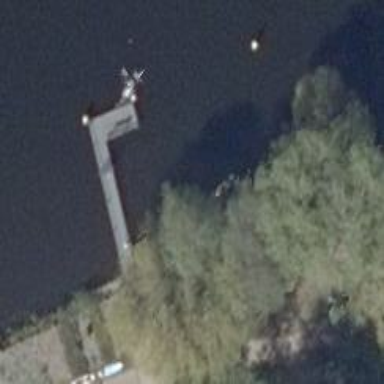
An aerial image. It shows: Pier designated as put-in and egress point for whitewater activities.